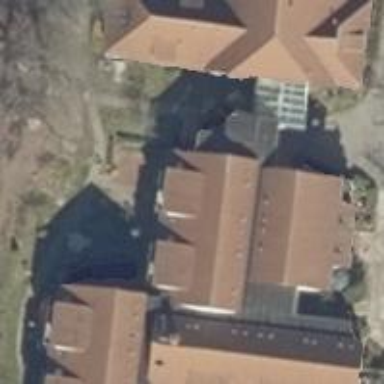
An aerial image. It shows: Service building that serves as nursing home.